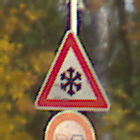
Verkehrszeichen: SchneeOderEisglaette
Zusatzzeichen unten: Ueberholverbot
Umgebung: Outdoor, Urban
Tageszeit: MorningAfternoon
Wetter: PartlyCloudy
Licht: Natural
Jahreszeit: NotSpecified
Kontrast: MediumContrast